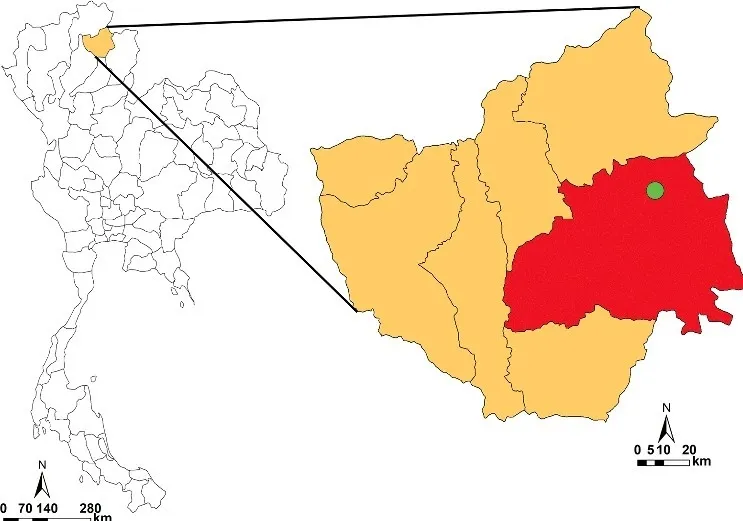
Map of Thailand showing the collection site where the human remains discovered, at Pachangnoi Subdistrict (N 19 19'24.24''; E 100 27'17.28''), Pong District, Phayao Province (green dot), northern Thailand.
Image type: pathology (van_gieson)